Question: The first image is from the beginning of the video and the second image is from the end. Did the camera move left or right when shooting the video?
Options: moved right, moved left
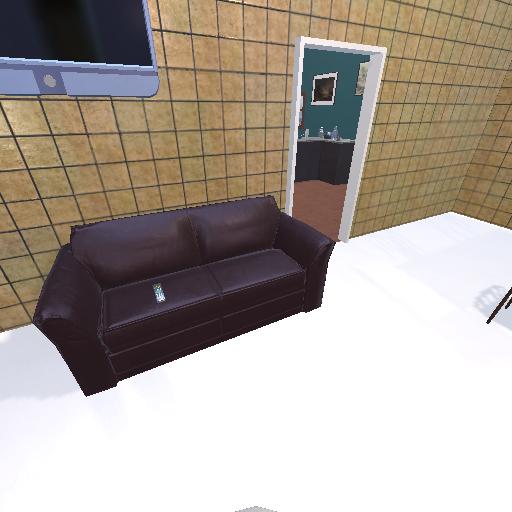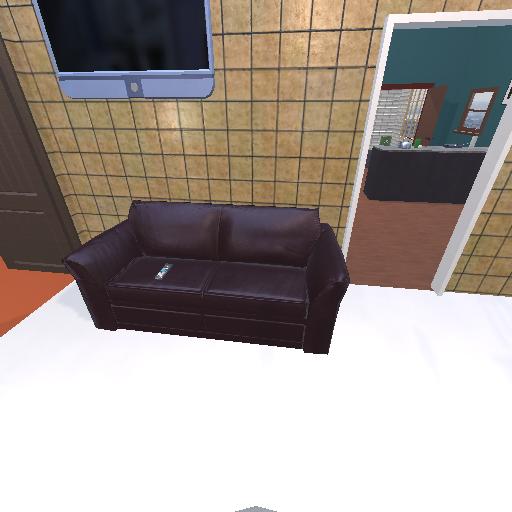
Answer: moved right